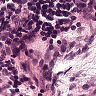
Metastatic tissue present: yes